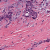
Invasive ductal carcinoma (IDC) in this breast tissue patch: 0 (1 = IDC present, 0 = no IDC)